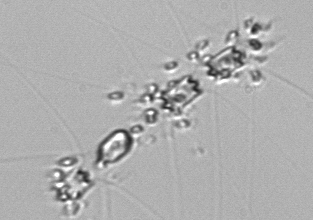
Label: Chaetoceros_didymus_TAG_external_flagellate